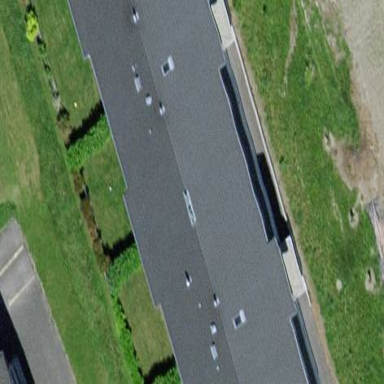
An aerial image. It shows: Building.